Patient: sex F, age 62
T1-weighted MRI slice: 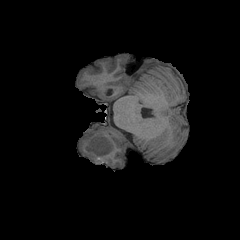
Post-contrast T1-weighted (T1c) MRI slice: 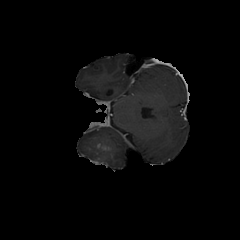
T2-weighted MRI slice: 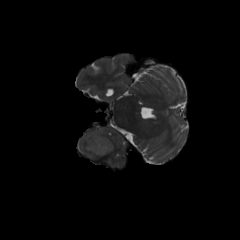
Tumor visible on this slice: yes
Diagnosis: Glioblastoma, IDH-wildtype
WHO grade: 4